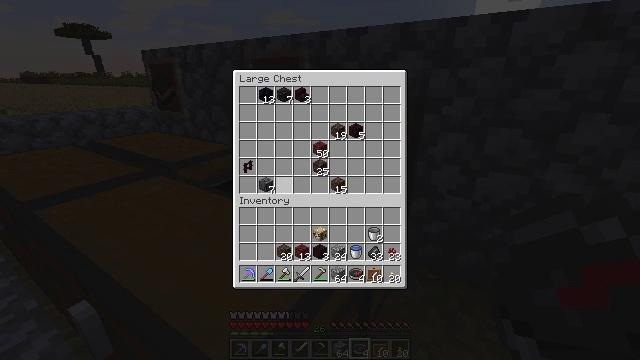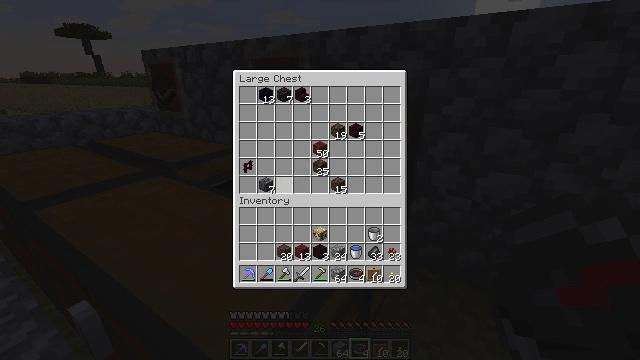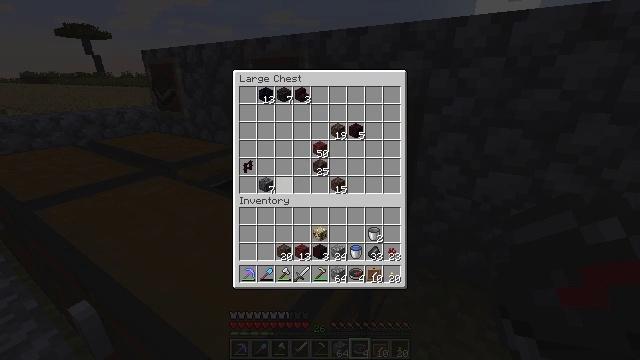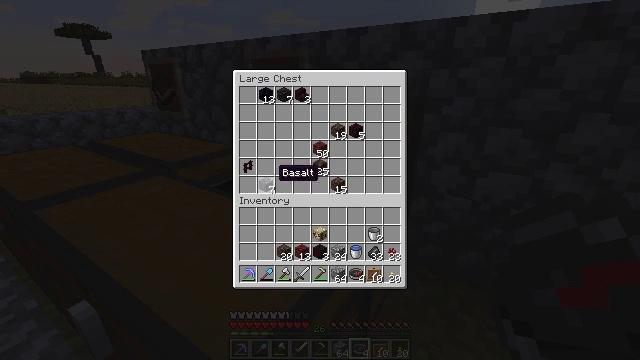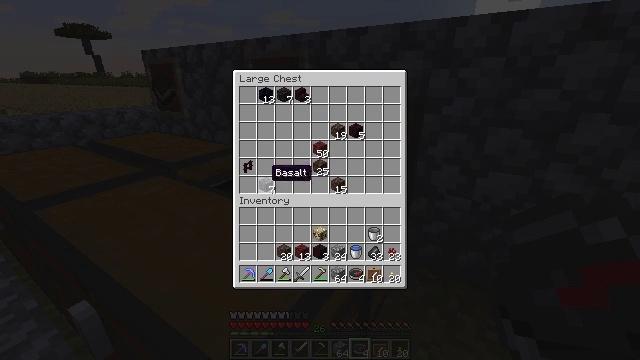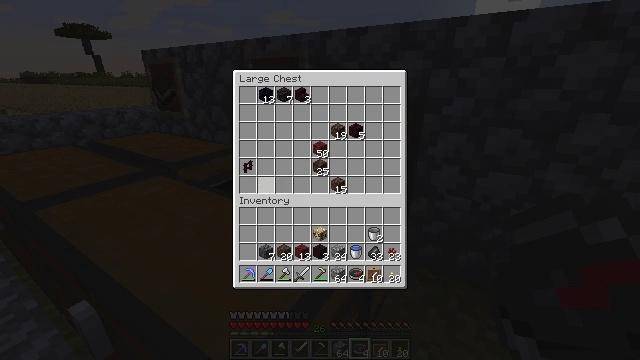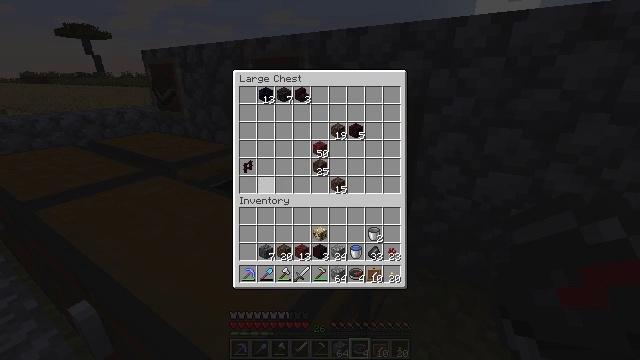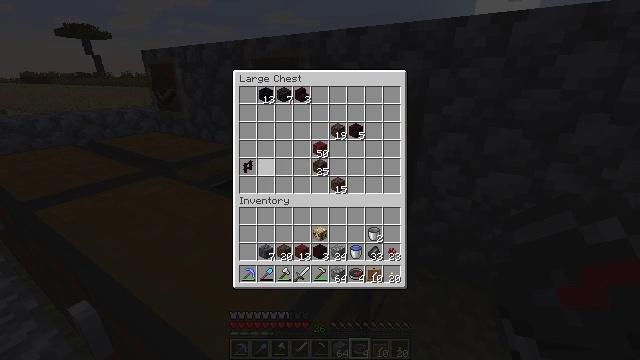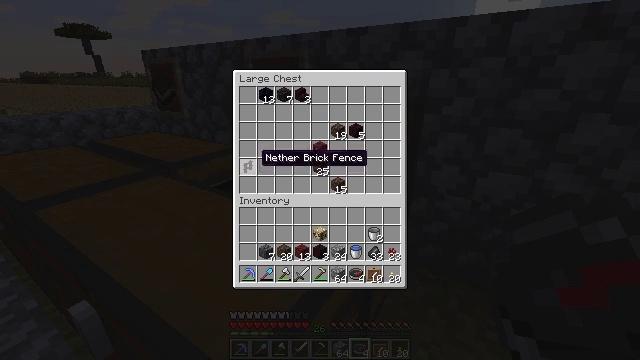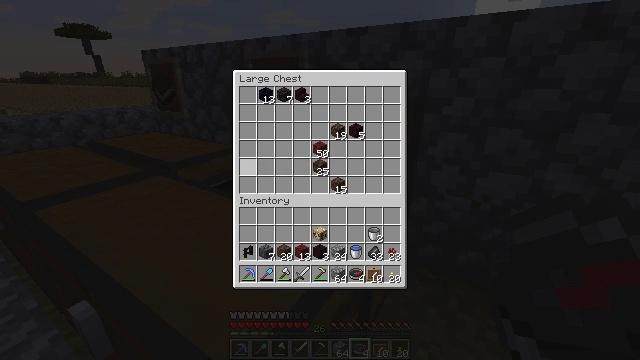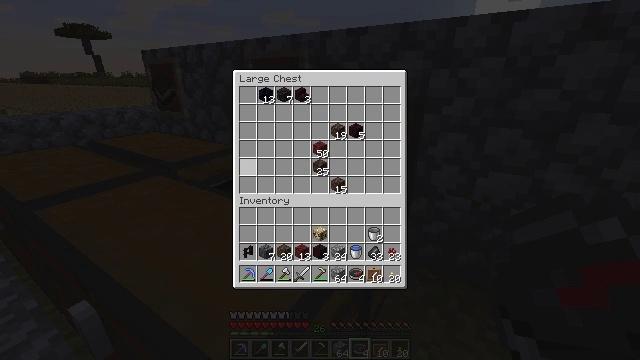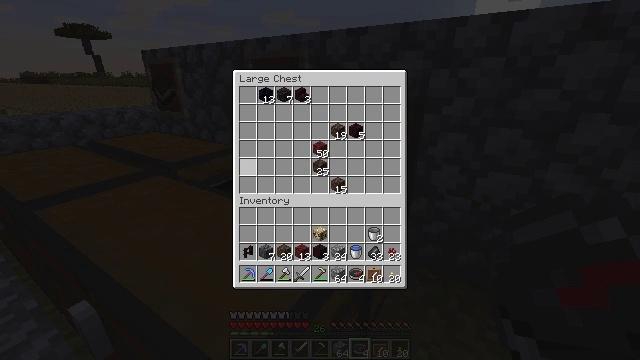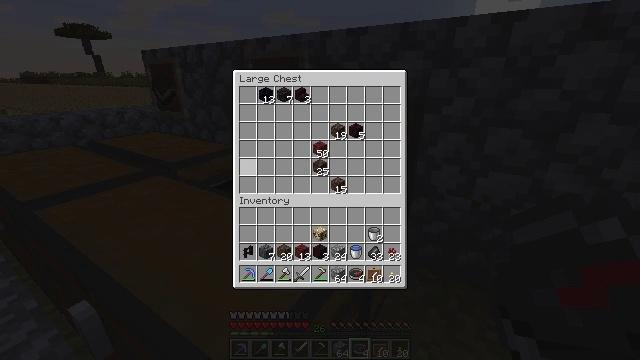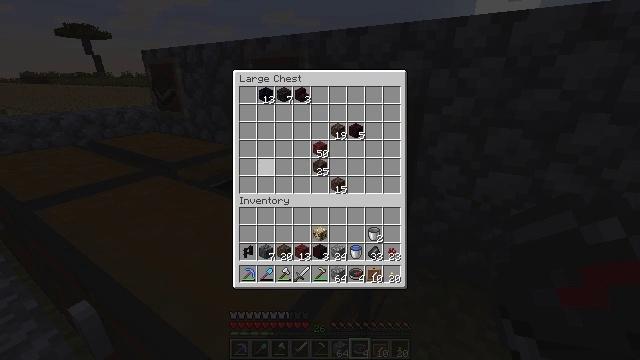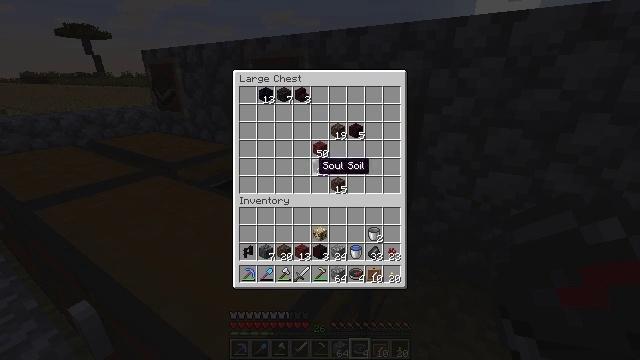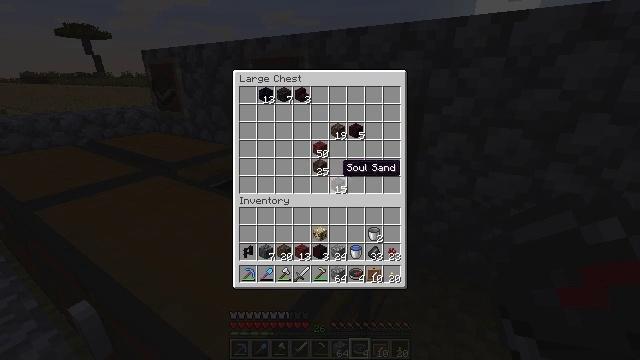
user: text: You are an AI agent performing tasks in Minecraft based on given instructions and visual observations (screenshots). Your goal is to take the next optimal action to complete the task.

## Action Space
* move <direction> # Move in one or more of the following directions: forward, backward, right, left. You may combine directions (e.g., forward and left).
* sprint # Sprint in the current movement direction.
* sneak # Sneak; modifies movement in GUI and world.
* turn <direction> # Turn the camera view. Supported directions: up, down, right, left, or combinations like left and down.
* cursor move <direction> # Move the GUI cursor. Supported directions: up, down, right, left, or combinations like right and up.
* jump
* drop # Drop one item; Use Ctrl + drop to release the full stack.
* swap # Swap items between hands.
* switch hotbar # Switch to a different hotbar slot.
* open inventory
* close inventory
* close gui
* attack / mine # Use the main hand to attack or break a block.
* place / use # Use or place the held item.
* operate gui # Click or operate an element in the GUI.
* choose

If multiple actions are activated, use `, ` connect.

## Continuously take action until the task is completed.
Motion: motion action
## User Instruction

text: Destroy the acacia wall sign for reuse.
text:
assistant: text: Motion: sneak, choose
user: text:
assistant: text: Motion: sneak, choose
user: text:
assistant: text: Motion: sneak, cursor move left
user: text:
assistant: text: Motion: sneak
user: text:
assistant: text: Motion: sneak, choose
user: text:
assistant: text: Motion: sneak, choose
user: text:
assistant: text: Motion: sneak, cursor move up
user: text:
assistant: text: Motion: sneak, cursor move up
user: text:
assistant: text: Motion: sneak, choose
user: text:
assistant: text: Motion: sneak, choose
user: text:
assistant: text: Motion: sneak, choose
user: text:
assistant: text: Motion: sneak
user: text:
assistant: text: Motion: sneak, cursor move right
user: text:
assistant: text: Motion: sneak, cursor move right
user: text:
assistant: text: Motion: sneak, cursor move right
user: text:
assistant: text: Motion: sneak
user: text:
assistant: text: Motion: sneak
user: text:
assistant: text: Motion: sneak, choose
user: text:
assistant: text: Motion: sneak, choose
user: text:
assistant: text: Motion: sneak, choose
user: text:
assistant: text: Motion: sneak
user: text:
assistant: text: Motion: sneak, cursor move left
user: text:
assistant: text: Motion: sneak
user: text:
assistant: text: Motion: sneak, choose
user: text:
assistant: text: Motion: sneak, choose
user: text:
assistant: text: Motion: sneak, choose
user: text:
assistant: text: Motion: sneak
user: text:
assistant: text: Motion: sneak, choose
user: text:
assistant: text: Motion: sneak, choose
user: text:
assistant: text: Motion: sneak, choose